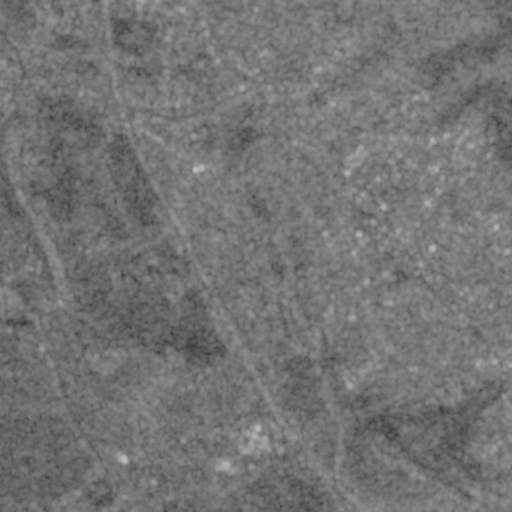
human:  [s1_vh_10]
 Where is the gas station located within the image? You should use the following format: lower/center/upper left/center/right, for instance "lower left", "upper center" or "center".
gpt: The gas station is located in the upper left of the image.
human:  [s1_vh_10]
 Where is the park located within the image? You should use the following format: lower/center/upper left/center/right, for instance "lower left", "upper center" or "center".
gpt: The park is located in the upper right of the image.
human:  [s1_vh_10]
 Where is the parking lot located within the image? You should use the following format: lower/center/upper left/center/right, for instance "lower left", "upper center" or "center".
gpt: The parking lot is located in the lower center of the image.
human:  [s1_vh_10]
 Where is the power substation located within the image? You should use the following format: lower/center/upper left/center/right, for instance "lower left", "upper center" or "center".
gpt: The power substation is located in the lower left of the image.
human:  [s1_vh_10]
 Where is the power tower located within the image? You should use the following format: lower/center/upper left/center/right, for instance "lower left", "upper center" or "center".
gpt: The power tower is located in the lower left of the image.
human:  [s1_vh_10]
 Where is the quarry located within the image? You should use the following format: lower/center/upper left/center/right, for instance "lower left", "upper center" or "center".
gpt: The quarry is located in the upper right of the image.
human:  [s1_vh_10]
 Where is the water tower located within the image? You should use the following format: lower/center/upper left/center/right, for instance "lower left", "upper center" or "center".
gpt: The water tower is located in the lower left of the image.
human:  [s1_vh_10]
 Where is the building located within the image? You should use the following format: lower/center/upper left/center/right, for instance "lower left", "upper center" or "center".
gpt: There is no building in the image.

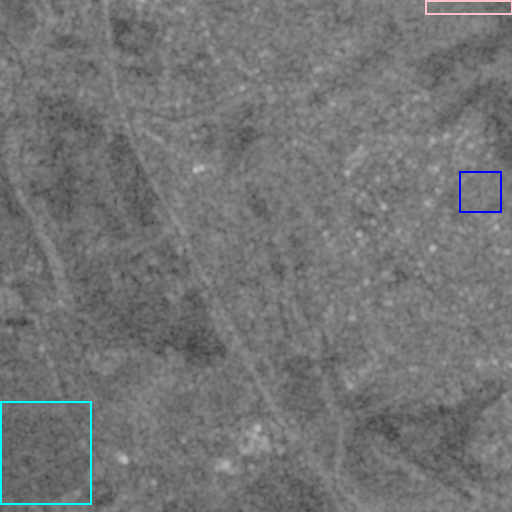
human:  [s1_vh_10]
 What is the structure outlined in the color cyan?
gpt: The structure outlined in cyan is a crop field.
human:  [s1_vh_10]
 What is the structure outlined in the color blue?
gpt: The structure outlined in blue is a park.
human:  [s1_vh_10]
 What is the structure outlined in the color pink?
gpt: The structure outlined in pink is a quarry.
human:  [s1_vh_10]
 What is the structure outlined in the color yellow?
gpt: There is no yellow outline.